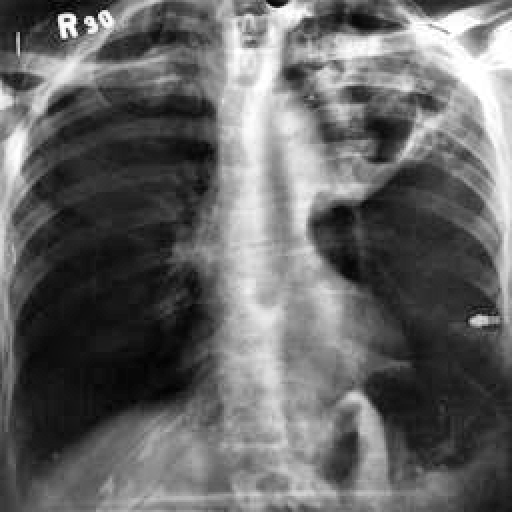
Finding: TUBERCULOSIS